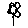
Label: flower